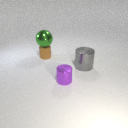
small brown rubber cylinder below large green metal sphere